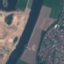
Label: River